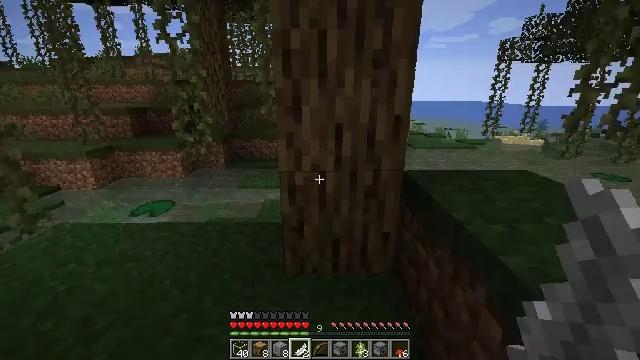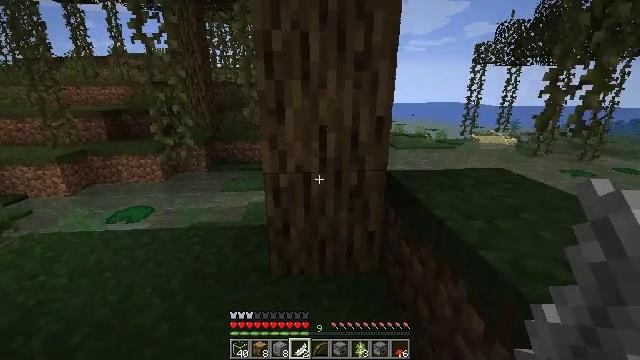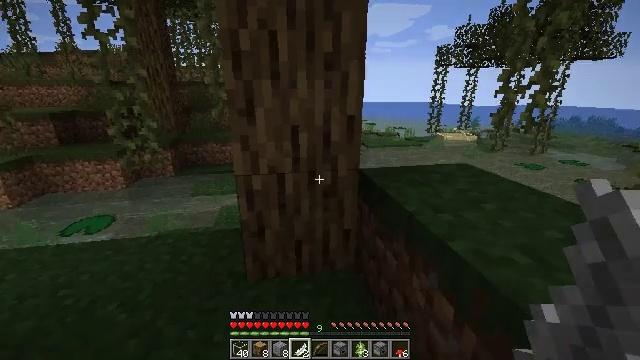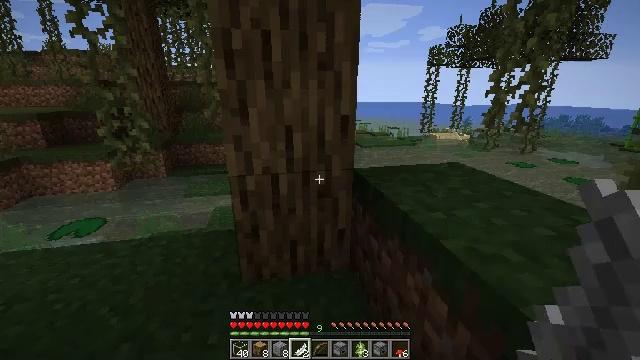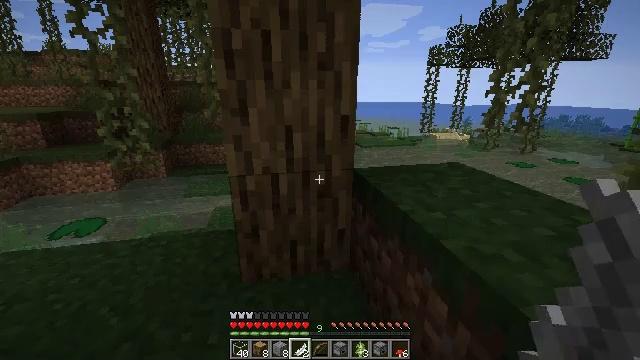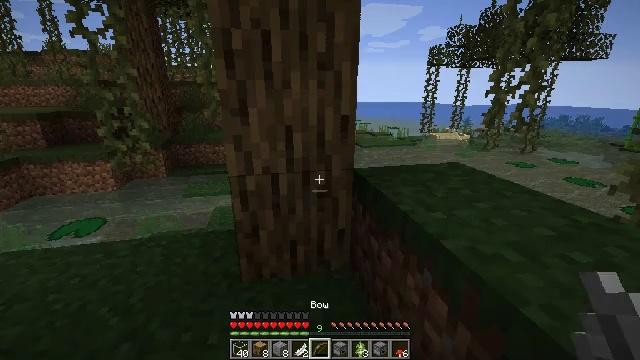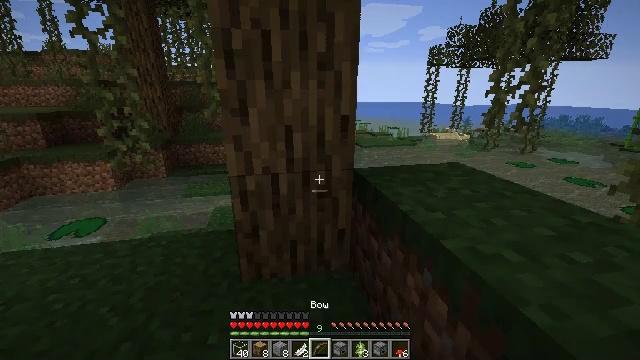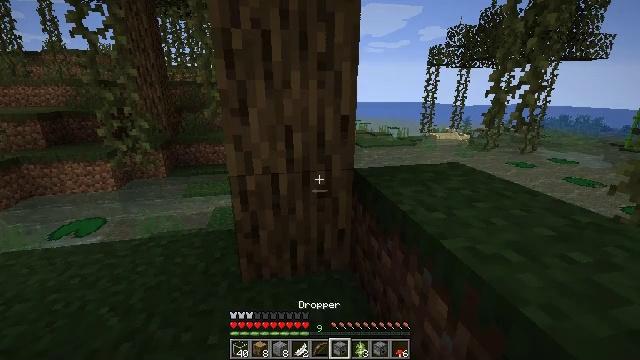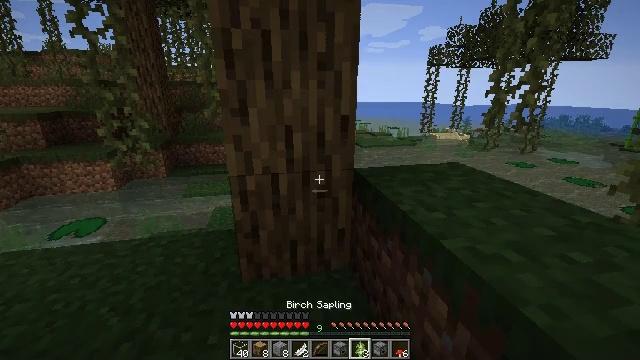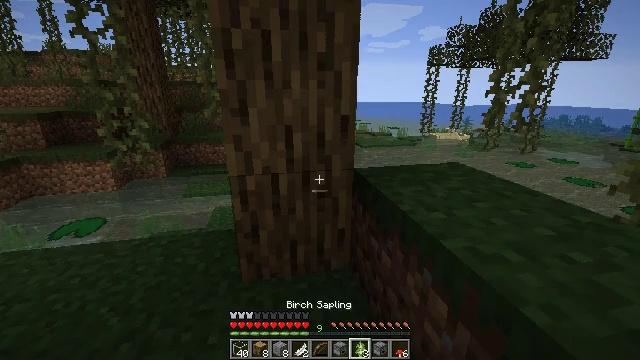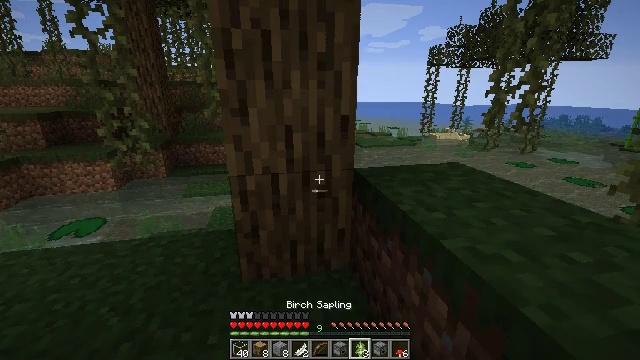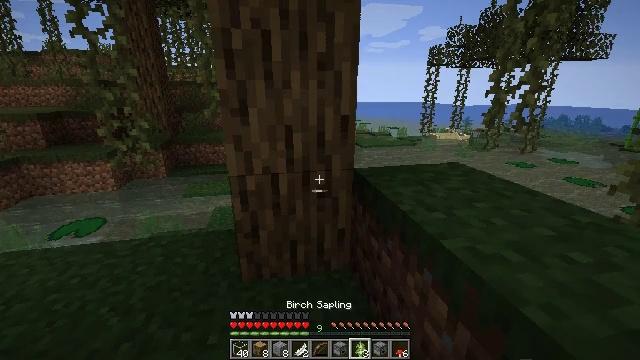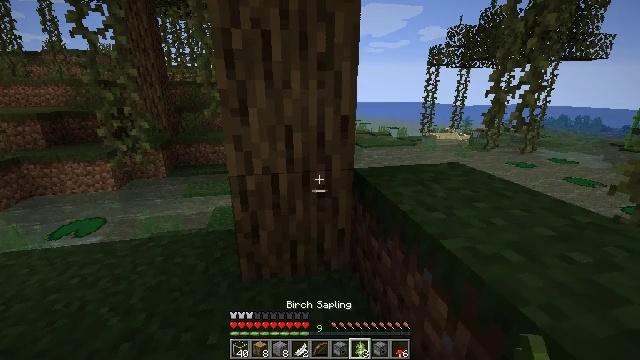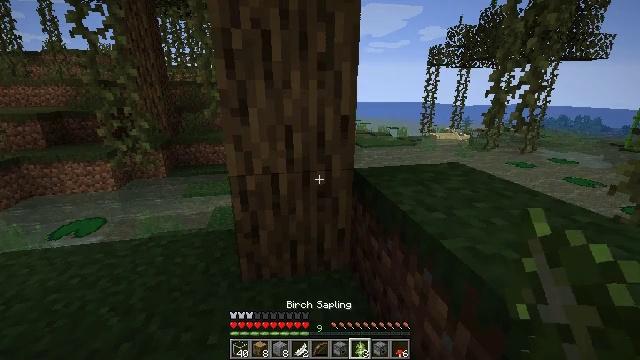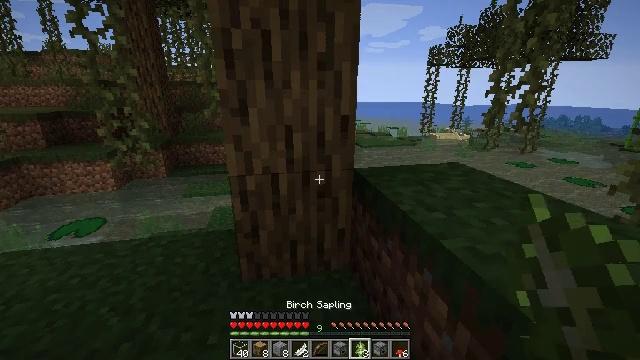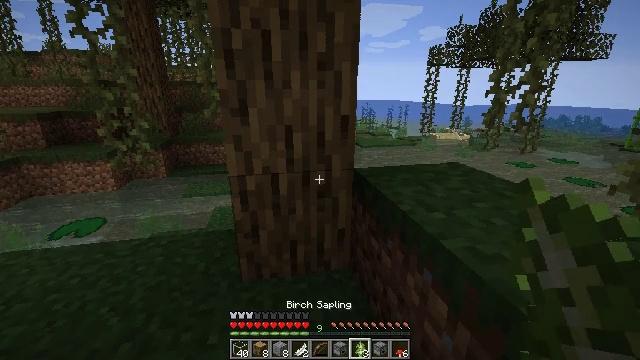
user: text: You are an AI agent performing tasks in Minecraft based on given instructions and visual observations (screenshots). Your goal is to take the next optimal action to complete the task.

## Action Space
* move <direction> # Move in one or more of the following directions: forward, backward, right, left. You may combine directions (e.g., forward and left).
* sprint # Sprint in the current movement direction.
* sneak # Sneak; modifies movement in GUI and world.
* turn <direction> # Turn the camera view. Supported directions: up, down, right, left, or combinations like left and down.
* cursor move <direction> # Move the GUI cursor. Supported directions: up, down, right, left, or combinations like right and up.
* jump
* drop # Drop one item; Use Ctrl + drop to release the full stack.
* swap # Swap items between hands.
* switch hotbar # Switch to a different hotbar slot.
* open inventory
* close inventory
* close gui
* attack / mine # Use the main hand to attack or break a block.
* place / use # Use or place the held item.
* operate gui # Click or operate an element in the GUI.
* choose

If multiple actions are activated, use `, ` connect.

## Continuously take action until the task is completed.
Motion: motion action
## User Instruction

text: Collect oak log for crafting.
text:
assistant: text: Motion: turn right
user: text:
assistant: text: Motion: turn right
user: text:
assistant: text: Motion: turn right
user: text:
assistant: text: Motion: no_op
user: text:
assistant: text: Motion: no_op
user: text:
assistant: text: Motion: no_op
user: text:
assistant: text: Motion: no_op
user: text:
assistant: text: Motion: no_op
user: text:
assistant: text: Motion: no_op
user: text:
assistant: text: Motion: no_op
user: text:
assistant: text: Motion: no_op
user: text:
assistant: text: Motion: no_op
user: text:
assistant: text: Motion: no_op
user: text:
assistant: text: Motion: no_op
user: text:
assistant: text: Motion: no_op
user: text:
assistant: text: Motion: no_op
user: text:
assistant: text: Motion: no_op
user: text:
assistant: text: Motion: no_op
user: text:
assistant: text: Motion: no_op
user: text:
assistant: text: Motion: no_op
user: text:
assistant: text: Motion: no_op
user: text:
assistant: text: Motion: no_op
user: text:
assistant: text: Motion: no_op
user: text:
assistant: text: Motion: no_op
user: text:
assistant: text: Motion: no_op
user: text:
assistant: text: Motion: no_op
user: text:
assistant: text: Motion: no_op
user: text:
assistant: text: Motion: no_op
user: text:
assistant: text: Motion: no_op
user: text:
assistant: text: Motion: no_op